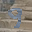
Label: 9